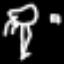
Label: leaf